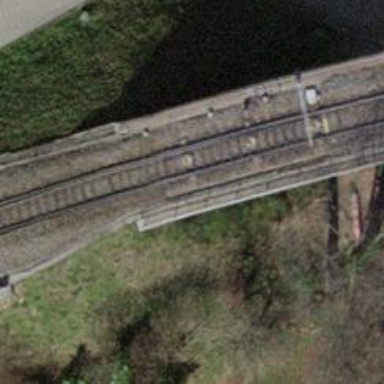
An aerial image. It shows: Viaduct bridge with single electrified rail track featuring contact line.